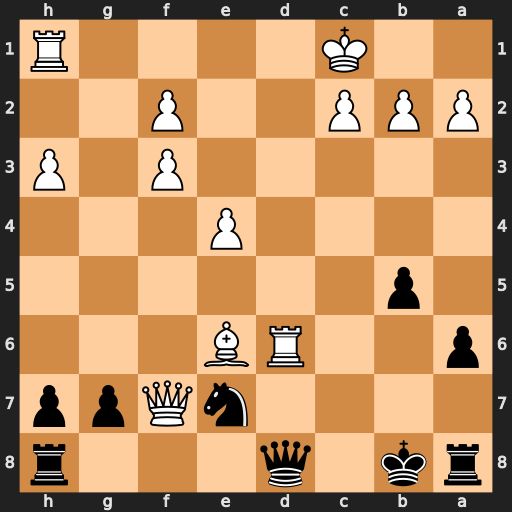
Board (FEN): rk1q3r/4nQpp/p2RB3/1p6/4P3/5P1P/PPP2P2/2K4R
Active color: b
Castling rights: -
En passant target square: -
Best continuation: Qxd6 Rd1 Qc5 Qxg7 Ng6